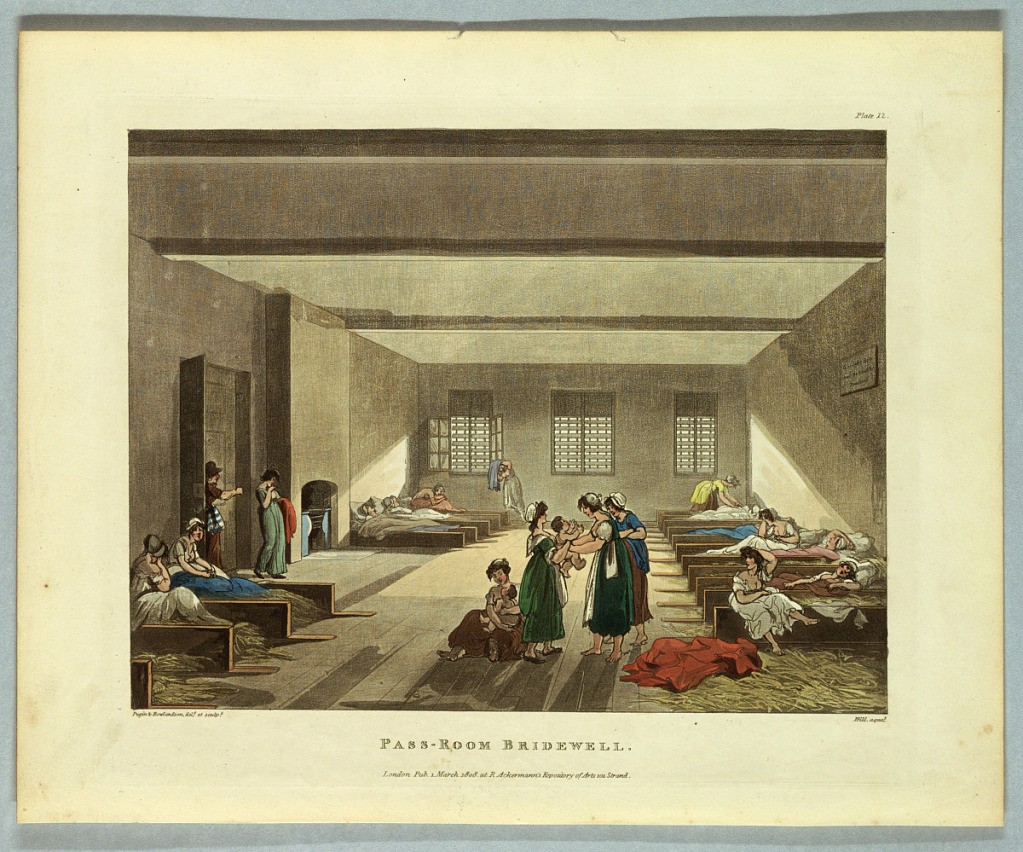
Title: Pass-Room Bridewell, from "Ackermann's Repository"
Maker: Thomas Rowlandson, British, 1756–1827
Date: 1808
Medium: Aquatint, brush and watercolors on paper
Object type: Print
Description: Bare room with low ceilings and pallets of straw along the walls, separated by boards, for beds. Women and two babies in the room. Title, artists', and publisher's names below.